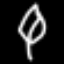
Label: leaf